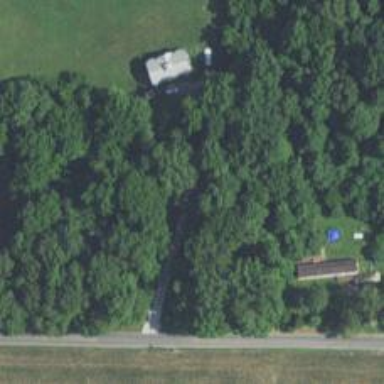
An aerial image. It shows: Driveway.